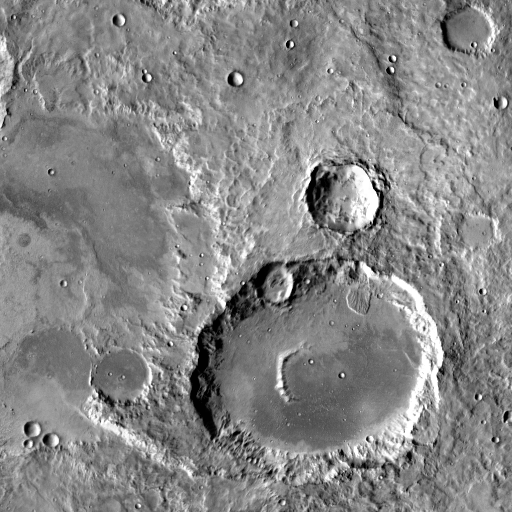
Crater classes present: Background, Other, Layered, Buried, Secondary